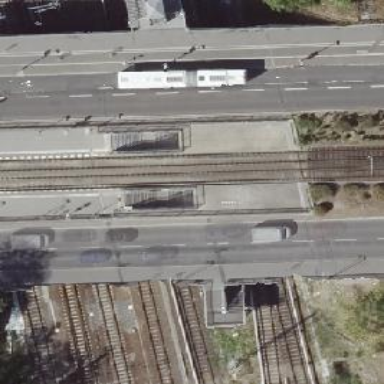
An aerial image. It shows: Concrete footway tunnel passing through building.